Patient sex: M
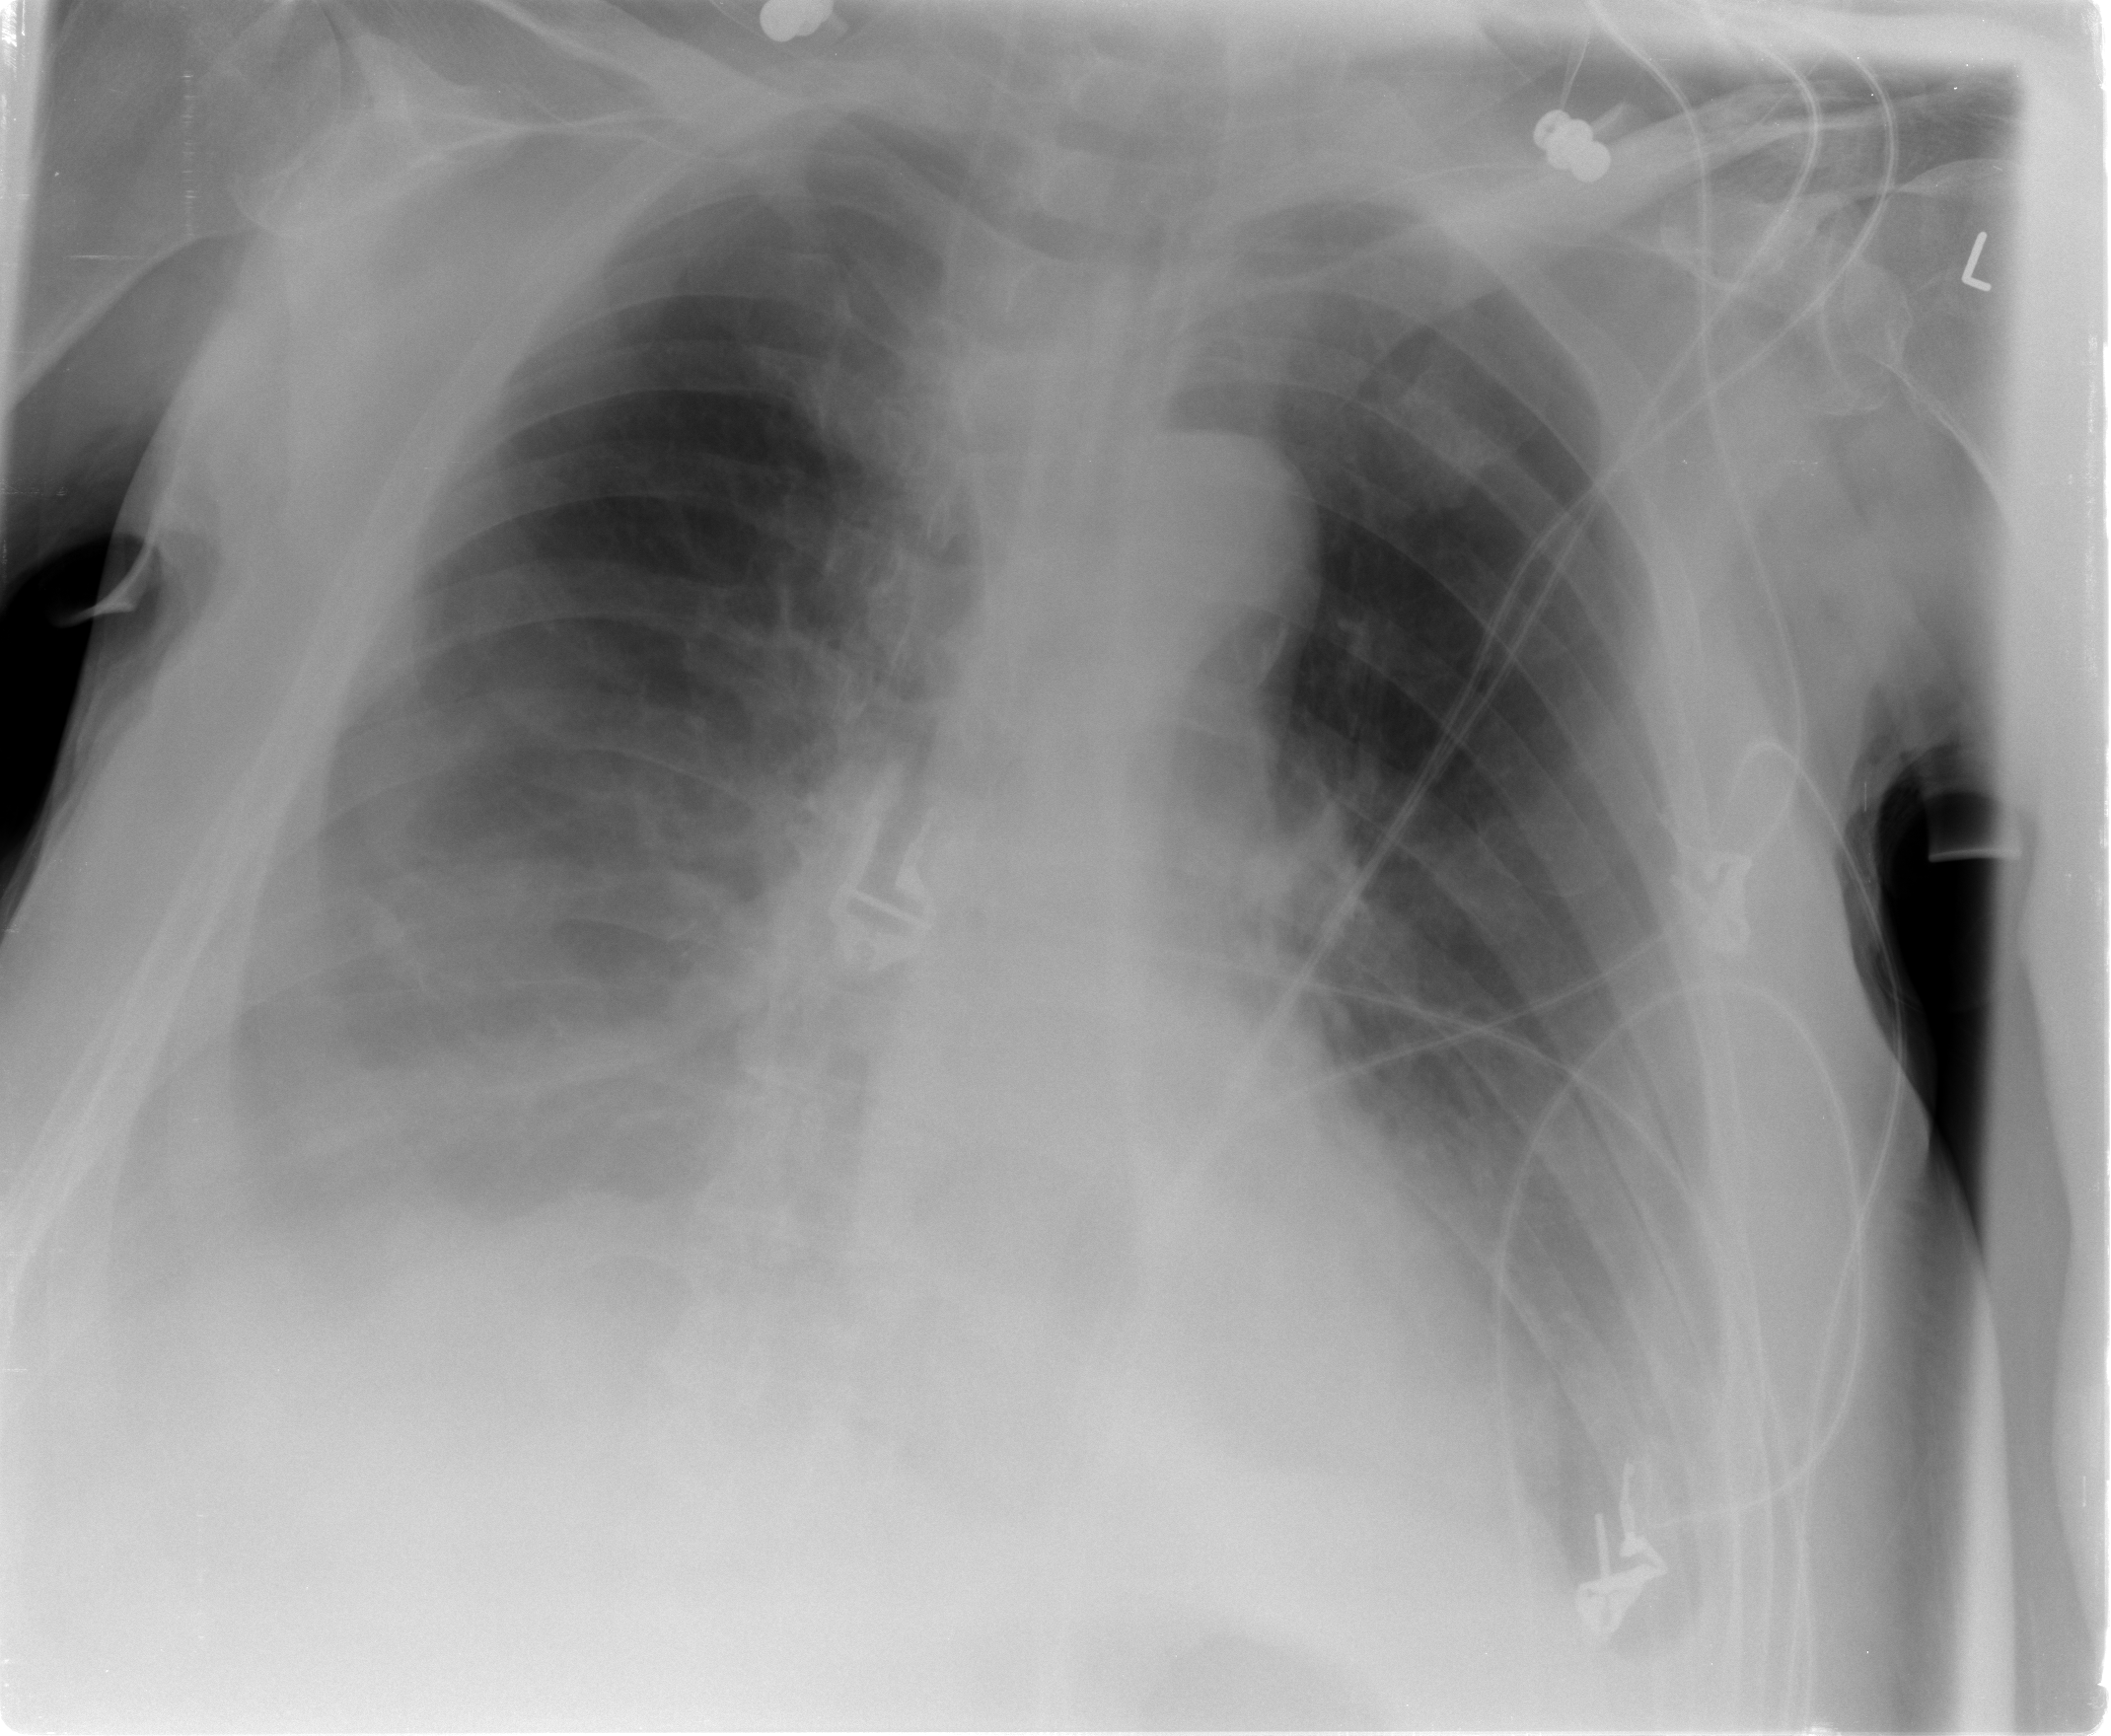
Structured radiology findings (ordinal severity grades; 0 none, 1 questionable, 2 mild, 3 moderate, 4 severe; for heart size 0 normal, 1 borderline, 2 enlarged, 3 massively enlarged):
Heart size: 0
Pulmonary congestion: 2
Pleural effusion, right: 3
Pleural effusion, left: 2
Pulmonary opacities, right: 0
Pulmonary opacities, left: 0
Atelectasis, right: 3
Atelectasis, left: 2